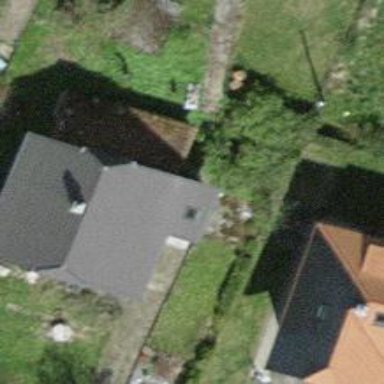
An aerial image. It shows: Residential building.